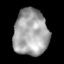
Tissue: lung
Cell type: Epithelial cells
Senescence score: 0.2168
Nuclear area (px): 1569
Mean DAPI intensity: 163.349